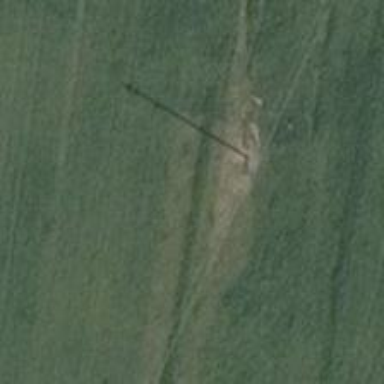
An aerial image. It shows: Power pole.